Question: I have the below form,

I want the green image on the right side of text box instead of getting below the text box.
The image is visible if the field is validated.
My css
'''
<style type="text/css">
.formcontainer{
border-radius: 10px;
-moz-border-radius: 10px;
-webkit-border-radius: 10px;
box-shadow: 0 0 4px #ccc;
-webkit-box-shadow: 0 0 4px #ccc;
-moz-box-shadow: 0 0 4px #ccc;
border:1px solid #ccc;
padding:15px;
width: 300px;
margin:0 auto;
}
form {
margin:0 auto;
text-align:left;
width:100%;
background:#fff;
behavior: url(./border-radius.htc);
font-family:Calibri;
height: auto;
}
fieldset.border{
overflow:hidden;
border:1;
-moz-border-radius:5px;
border-radius: 5px;
-webkit-border-radius: 5px;
margin:3px 0;
padding:10px;
border:solid 1px #C0C0C0;
}
fieldset.no_border{
overflow:hidden;
border:0;
padding:0 0 10px 0;
margin:0;
}
fieldset.no_border_submit{
overflow:hidden;
border:0;
text-align:center;
margin:3px 0;
}
input.effect {
border:1px solid #ccc;
height: 20px;
padding:3px;
width:70%;
font-size:14px;
-moz-border-radius: 5px;
-webkit-border-radius: 5px;
border-radius: 5px;
}
.cssSubmitButton {
font-size: 12px;
background: #fff no-repeat 4px 5px;
display: inline-block;
padding: 5px 20px 6px;
color: #333;
border:1px solid #ccc;
text-decoration: none;
font-weight: bold;
line-height: 1.9em;
border-radius: 15px;
-moz-border-radius: 15px;
-webkit-border-radius: 15px;
-moz-box-shadow: 0 1px 3px #999;
-webkit-box-shadow: 0 1px 3px #999;
position: relative;
cursor: pointer;
outline:none;
}
.cssSubmitButton:visited {}
.cssSubmitButton:hover {
border:1px solid #333;
}
#subscribeForm span{
margin-left: 0px;
color: #b1b1b1;
font-size: 11px;
font-style: italic;
display:none;
}
fieldset.border{
overflow:hidden;
border:1;
-moz-border-radius:5px;
border-radius: 5px;
-webkit-border-radius: 5px;
margin:3px 0;
padding:10px;
border:solid 1px #C0C0C0;
}
fieldset.no_border{
overflow:hidden;
border:0;
padding:0 0 10px 0;
margin:0;
}
fieldset.no_border_submit{
overflow:hidden;
border:0;
text-align:center;
margin:3px 0;
}
#subscribeForm input.error{
background: #f8dbdb;
border-color: #e77776;
}
#subscribeForm span.error{
color: #e46c6e;
display:block;
}
#success{
display:none;
}
#button{
text-align:center;
}
</style>
'''
my html
'''
<div class="formcontainer">
<form method="post" action="" id="subscribeForm" name="subscribeForm">
<fieldset class="no_border">
<label>Login ID: </label><br /><input type="text" class="effect" name="login_id" id="login_id" autocomplete="off" ><img id="login_id_correct" style="display:none" src="./images/tick.png" />
<span id="login_idInfo">Valid E-mail please, you will need it to log in!</span>
</fieldset>
<fieldset class="no_border">
<label>Name: </label><br /><input type="text" class="effect" name="name" id="name" autocomplete="off" >
<span id="nameInfo">What's your name?</span>
</fieldset>
<fieldset class="no_border">
<label>Contact No: </label><br /><input type="text" class="effect" name="contact_no" id="contact_no" autocomplete="off" >
<span id="contact_noInfo">Valid E-mail please, you will need it to log in!</span>
</fieldset>
<fieldset class="no_border">
<label>Email: </label><br /><input type="text" class="effect" name="email" id="email" autocomplete="off" >
<span id="emailInfo">Valid E-mail please, you will need it to log in!</span>
</fieldset>
<fieldset class="no_border">
<label>Password: </label><br /><input type="password" class="effect" name="password1" id="password1" autocomplete="off" >
<span id="password1Info">Valid E-mail please, you will need it to log in!</span>
</fieldset>
<fieldset class="no_border">
<label>Retype: </label><br /><input type="password" class="effect" name="password2" id="password2" autocomplete="off" >
<span id="password2Info">Valid E-mail please, you will need it to log in!</span>
</fieldset>
<div id="button">
<input type="submit" value="Subscribe" name="subscribeForm"/>
</div>
<div id="success">
<strong>Data Saved Successfully.</strong>
</div>
</form>
</div>
'''
Also is there any way i an create a css class for it so that the image is added to the right side of text box once each text box is validated.
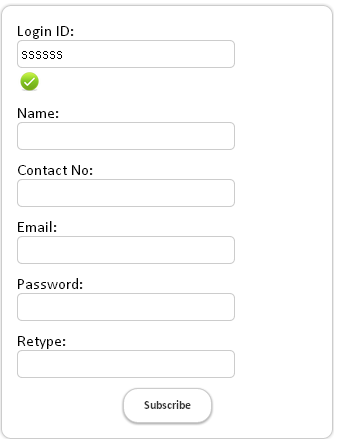
Answer: try
'''
fieldset input {
float:left;
}
'''
maybe you also need to set the input to inline or inline block if you have set it to block previously.
<URL>
or change js
'''
$('#login_id_correct').css('display','block')
'''
to
'''
$('#login_id_correct').css('display','inline-block')
'''